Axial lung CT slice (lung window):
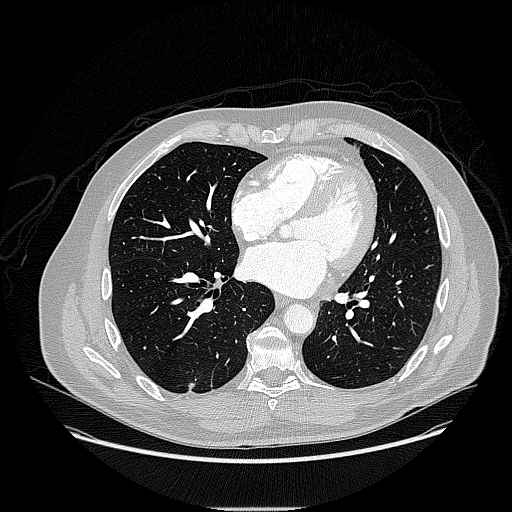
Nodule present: yes
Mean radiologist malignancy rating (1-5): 3.75